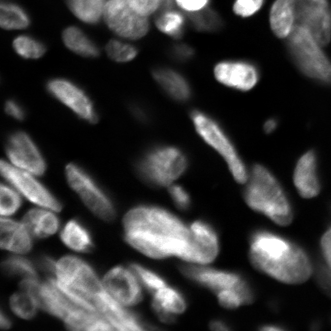
Tissue sample: ovarian
Magnification: 10.0x
Cell type: Ovary cancer cells
Senescence state: normal